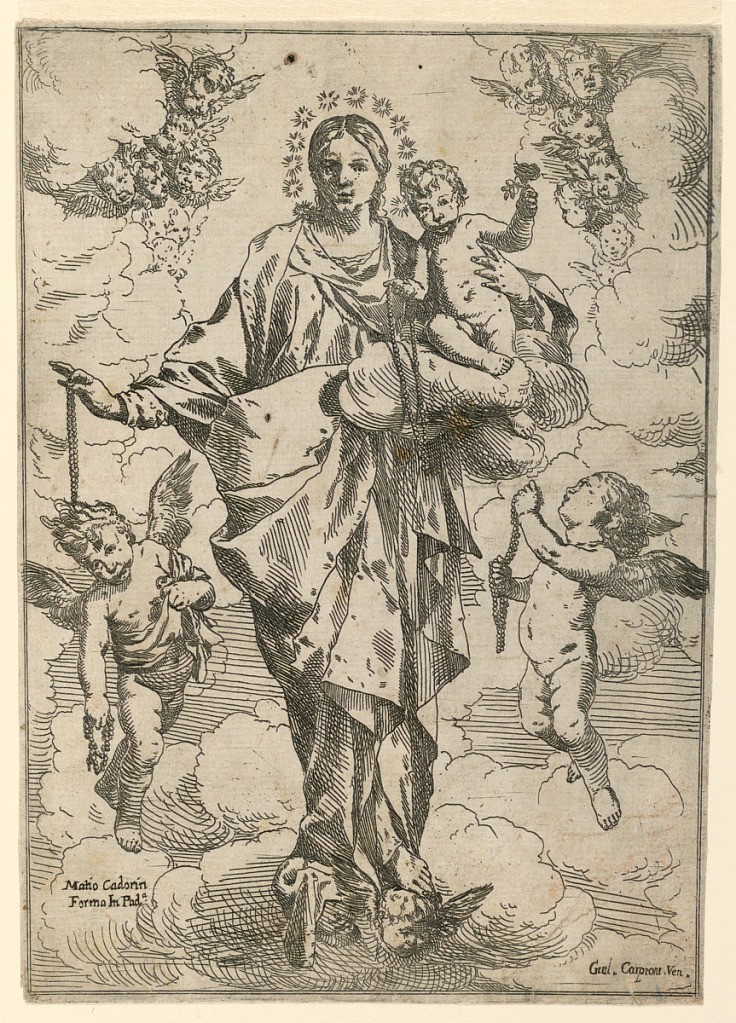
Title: The Virgin with the Rosary
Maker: Giulio Carpione, Italian, 1613 - 1678
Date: ca. 1650
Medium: Etching on paper
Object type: Print
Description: The Virgin, standing on a cloud and a seraph, holds a rosary in her right hand, and the Christ Child in her left arm. He holds another rosary. They are attended by two angels.